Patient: sex M, age 71
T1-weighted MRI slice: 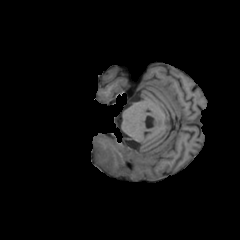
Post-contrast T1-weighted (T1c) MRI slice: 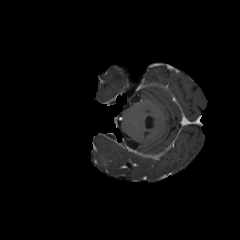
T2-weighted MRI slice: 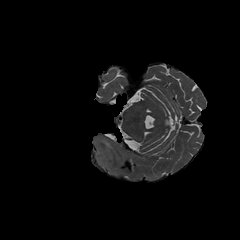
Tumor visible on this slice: yes
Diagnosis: Glioblastoma, IDH-wildtype
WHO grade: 4